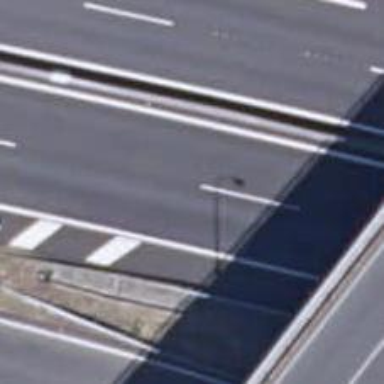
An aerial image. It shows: Asphalt motorway.